Field crop: maize
Growth stage: 2
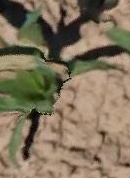
Species: maize